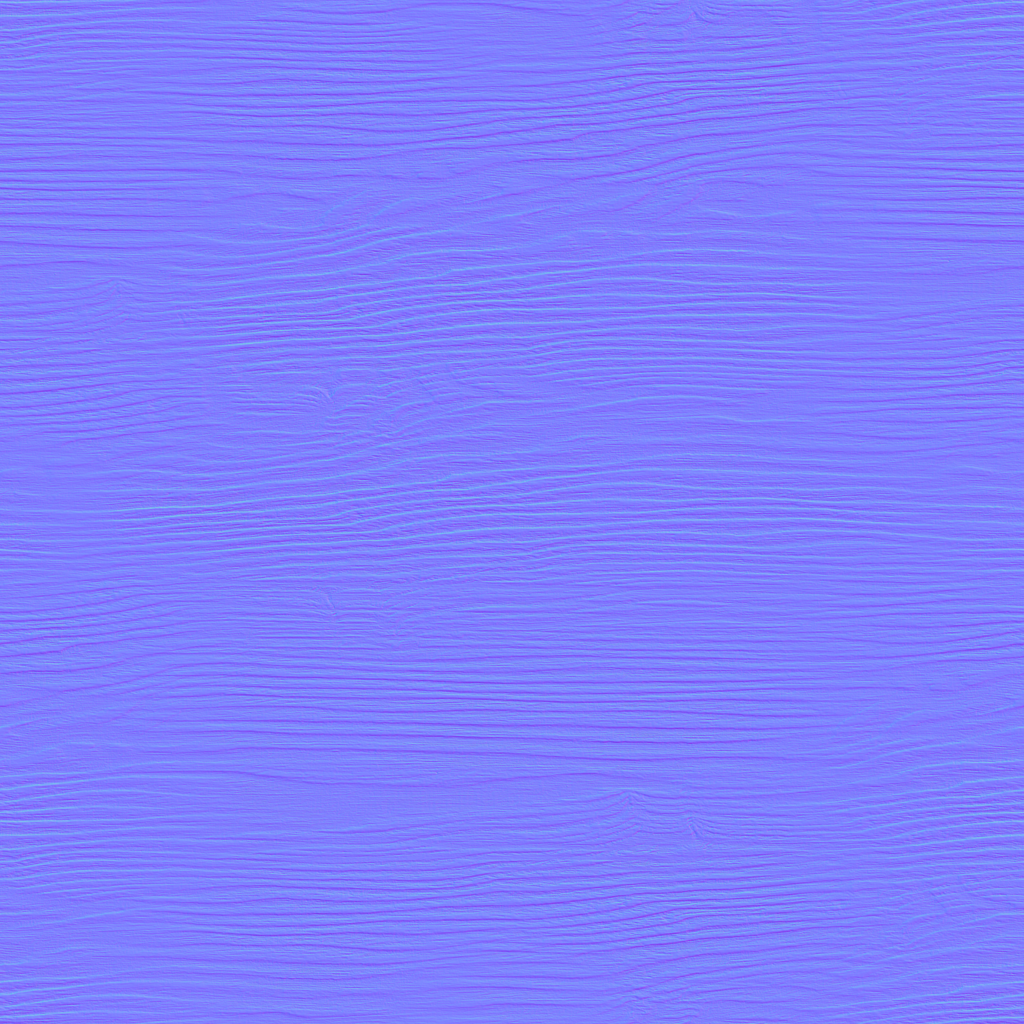
Texture map type: NormalGL